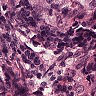
Metastatic tissue present: yes